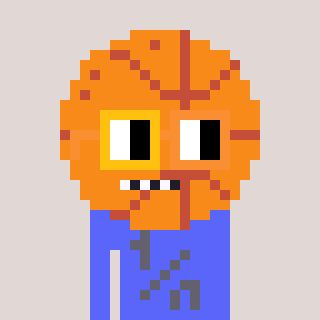
a pixel art character with square yellow and orange glasses, a basketball-shaped head and a purple-colored body on a warm background